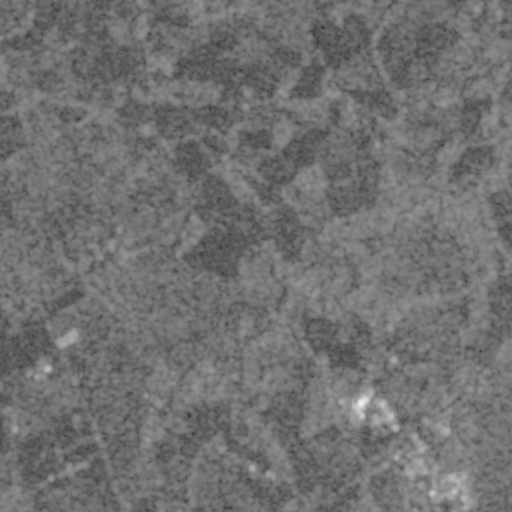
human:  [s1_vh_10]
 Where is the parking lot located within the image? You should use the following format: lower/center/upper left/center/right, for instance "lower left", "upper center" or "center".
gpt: The parking lot is located in the lower right of the image.
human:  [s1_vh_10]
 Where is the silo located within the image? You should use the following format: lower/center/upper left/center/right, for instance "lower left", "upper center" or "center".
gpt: The silo is located in the upper left of the image.
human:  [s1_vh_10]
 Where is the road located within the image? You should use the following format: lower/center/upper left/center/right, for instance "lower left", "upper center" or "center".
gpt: There is no road in the image.

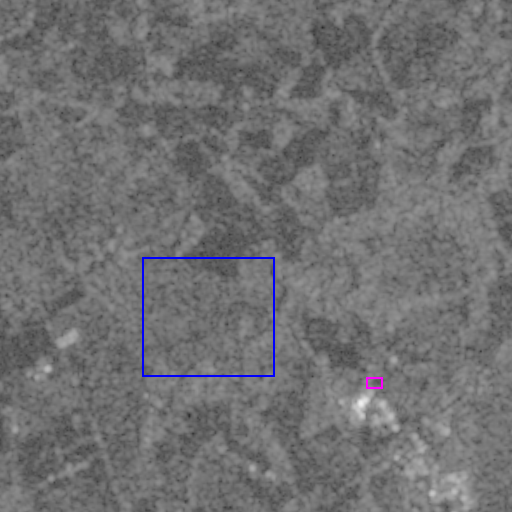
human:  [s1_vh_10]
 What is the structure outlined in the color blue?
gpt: The structure outlined in blue is a crop field.
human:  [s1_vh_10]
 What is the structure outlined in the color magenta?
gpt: The structure outlined in magenta is a parking lot.
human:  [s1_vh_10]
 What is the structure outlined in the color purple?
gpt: There is no purple outline.